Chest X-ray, PA view. Patient: 59 years old, sex M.
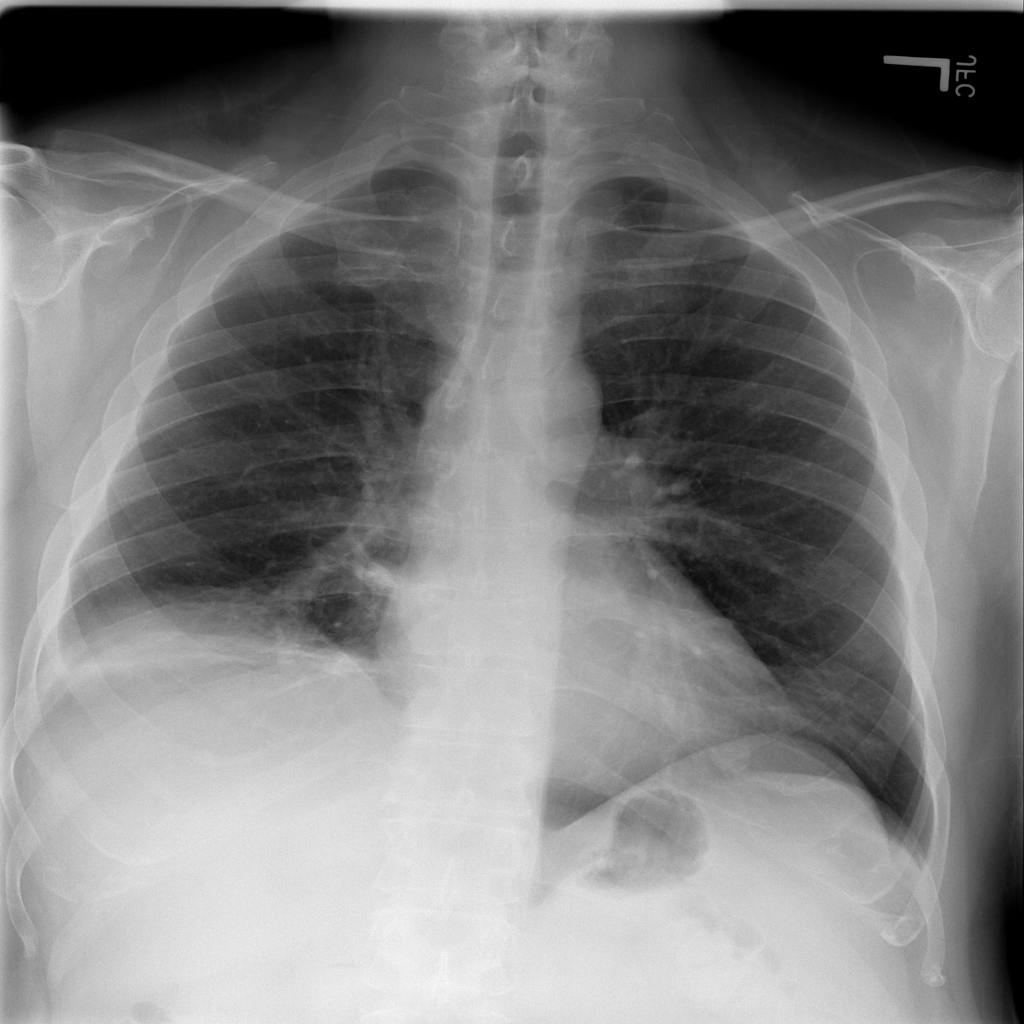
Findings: Atelectasis, Emphysema, Nodule